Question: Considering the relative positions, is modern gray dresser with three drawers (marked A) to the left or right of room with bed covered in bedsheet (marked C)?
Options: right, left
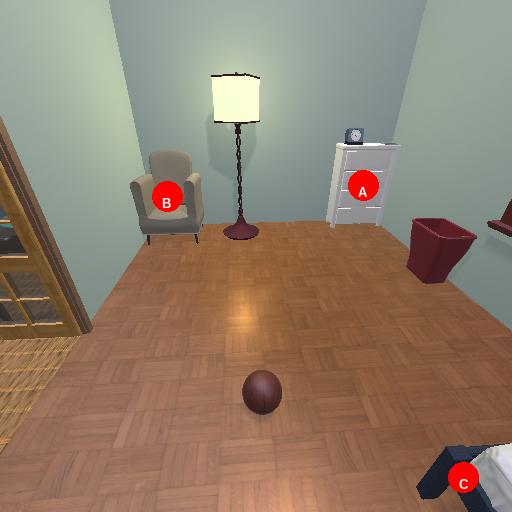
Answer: right